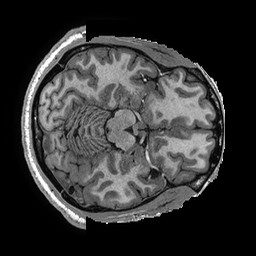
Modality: T1w
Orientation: axial
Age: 26
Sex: male
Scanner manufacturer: ge
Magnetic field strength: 3 T
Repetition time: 0.006952 s
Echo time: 0.00292 s